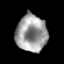
Tissue: prostate
Cell type: T cells
Senescence score: 0.233
Nuclear area (px): 1112
Mean DAPI intensity: 157.013